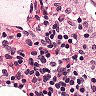
Metastatic tissue present: no